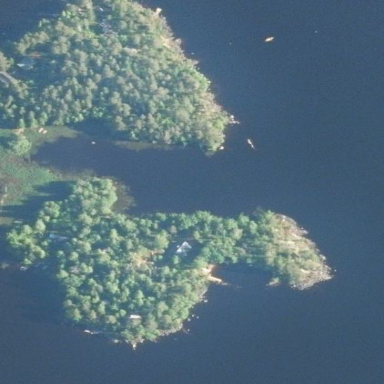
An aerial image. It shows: Islet.